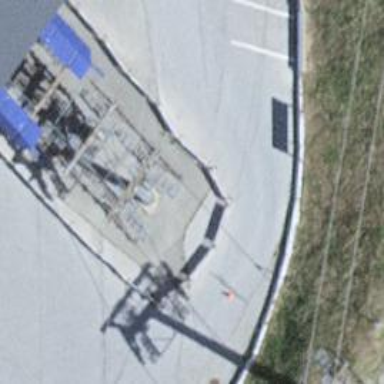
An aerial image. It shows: Pylon used for aerialway.